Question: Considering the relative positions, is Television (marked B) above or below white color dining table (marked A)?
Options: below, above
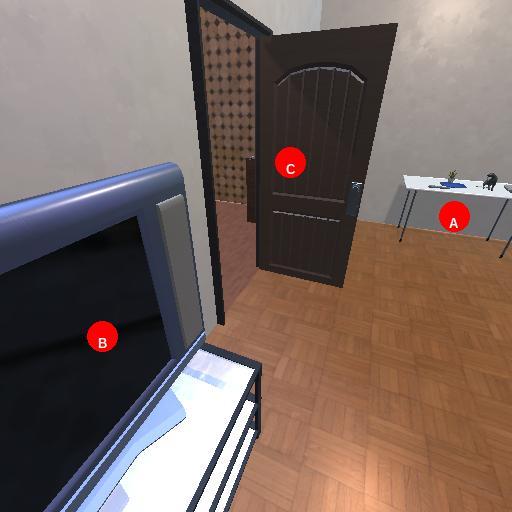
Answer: below